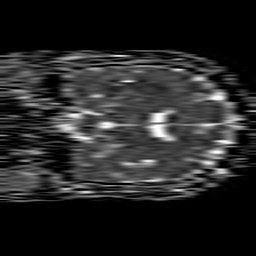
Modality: ADC
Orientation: coronal
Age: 64
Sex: male
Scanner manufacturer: philips
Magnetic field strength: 1.5 T
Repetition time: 4.6 s
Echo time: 0.08528 s